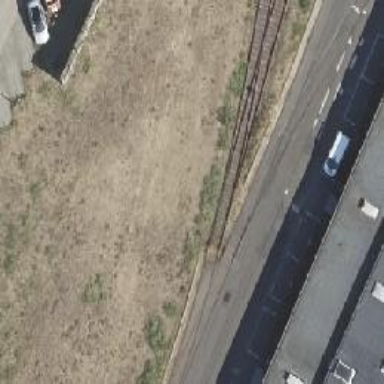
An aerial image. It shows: Railway switch.